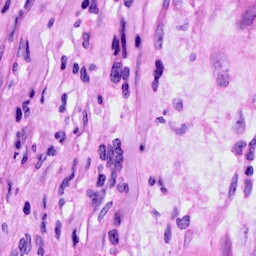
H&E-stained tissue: Ovarian